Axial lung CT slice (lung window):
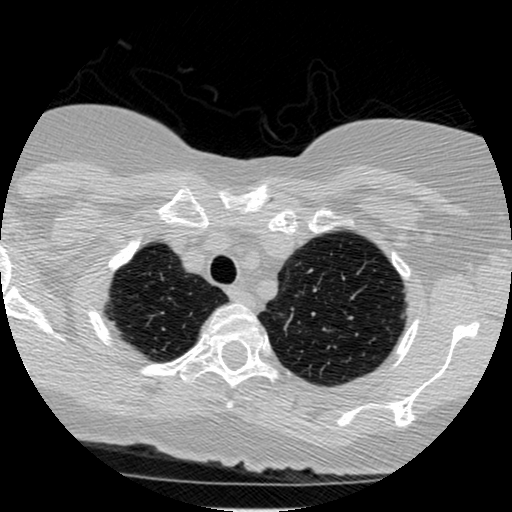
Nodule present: yes
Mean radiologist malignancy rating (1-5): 3